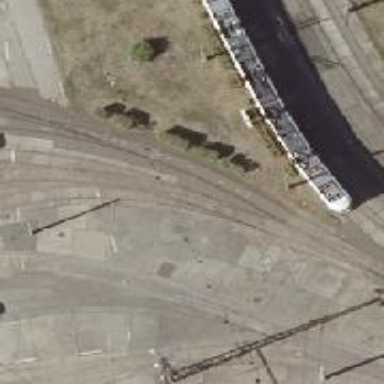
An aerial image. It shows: Railway switch.